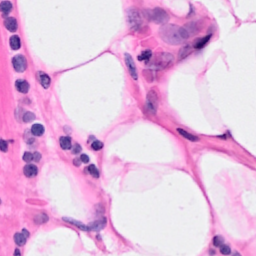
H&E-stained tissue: Breast